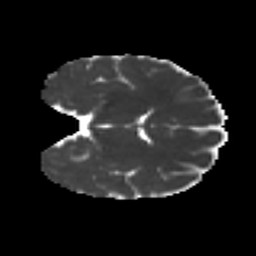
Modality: MD
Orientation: coronal
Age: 22
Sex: female
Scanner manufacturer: ge
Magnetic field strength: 3 T
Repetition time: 7.8 s
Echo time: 0.0606 s